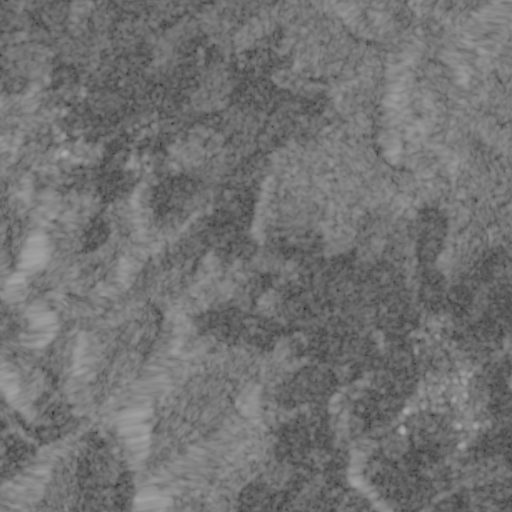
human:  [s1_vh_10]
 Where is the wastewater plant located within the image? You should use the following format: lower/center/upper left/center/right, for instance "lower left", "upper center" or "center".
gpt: The wastewater plant is located in the center left of the image.
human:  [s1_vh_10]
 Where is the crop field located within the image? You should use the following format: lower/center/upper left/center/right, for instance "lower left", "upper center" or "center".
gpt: There is no crop field in the image.

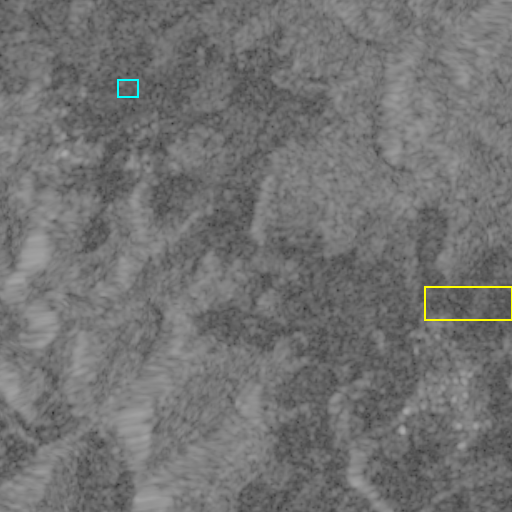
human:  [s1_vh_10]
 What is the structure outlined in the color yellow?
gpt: The structure outlined in yellow is a crop field.
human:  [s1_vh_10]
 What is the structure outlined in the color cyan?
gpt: The structure outlined in cyan is a park.
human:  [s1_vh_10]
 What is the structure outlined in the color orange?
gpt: There is no orange outline.